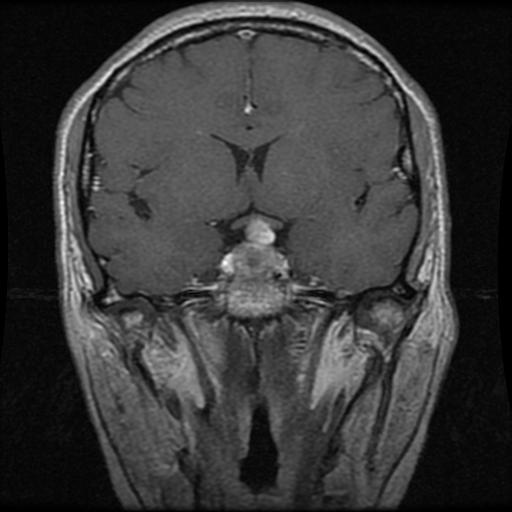
Label: pituitary